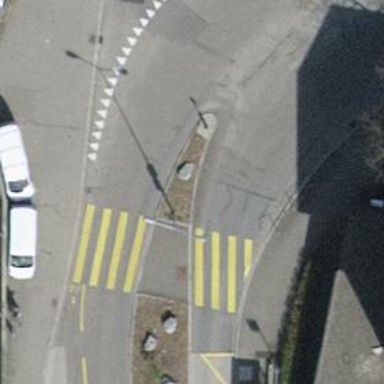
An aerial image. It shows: Uncontrolled zebra crossing with pedestrian island.